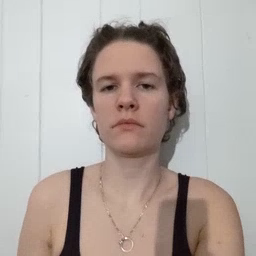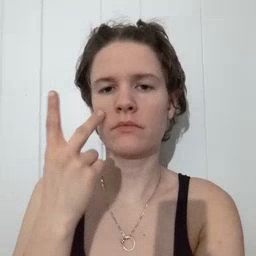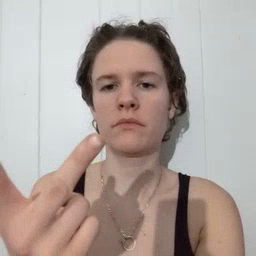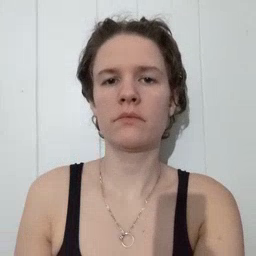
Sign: see